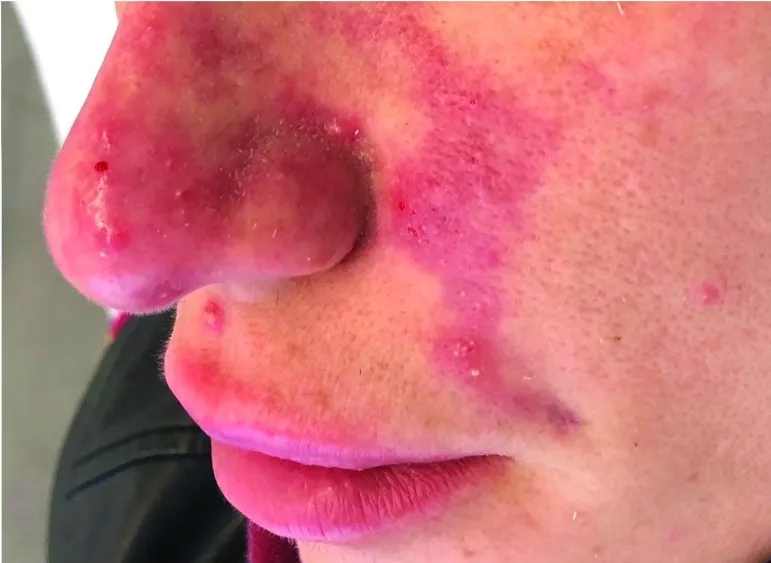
A 36-year-old female patient with skin suffering in the left naso-labial fold region after hyaluronic acid infiltration from dermal fillers. . Three days after dermal filler treatment, erythematous and blister formation was observed along the nasolabial vessels. Part of the erythema extends to the middle of the nose.
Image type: medical_photograph (skin_photograph)